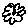
Label: flower